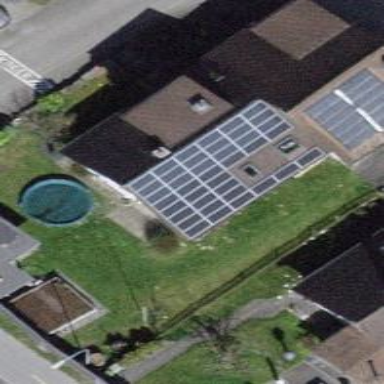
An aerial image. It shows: Solar power generator.